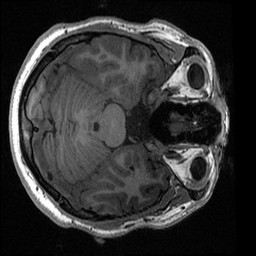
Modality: T1w
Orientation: axial
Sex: male
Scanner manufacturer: ge
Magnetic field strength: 3 T
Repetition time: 0.0064 s
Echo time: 0.00281 s